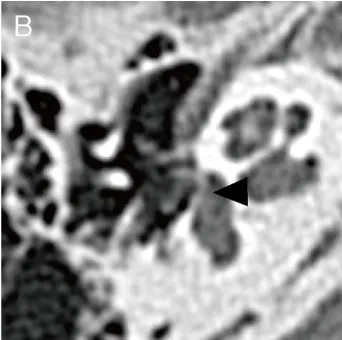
(A,B) Axial section of the CT scan of the right temporal bone. The cyst (white arrow head) and small bone dehiscence in the vestibule (black arrow head) are shown.
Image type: radiology (ct)